Field crop: tomato
Growth stage: 1
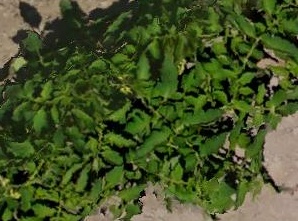
Species: tomato